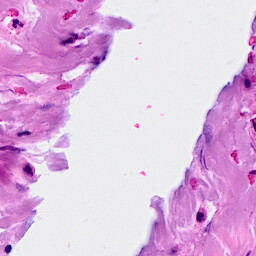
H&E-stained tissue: Breast